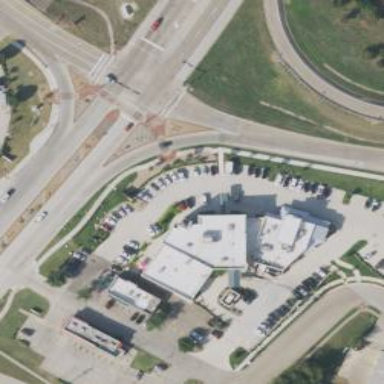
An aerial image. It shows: Retail area.